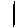
Label: line